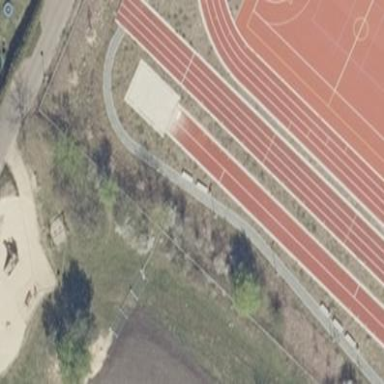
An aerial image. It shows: Track in leisure land.